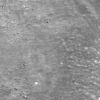
Atmospheric dust classification: not_dusty